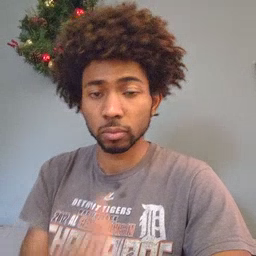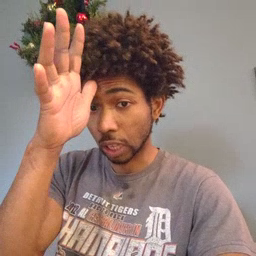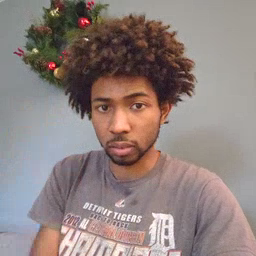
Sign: dad